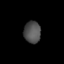
Tissue: lung
Cell type: Endothelial cells
Senescence score: 0.628
Nuclear area (px): 360
Mean DAPI intensity: 79.814